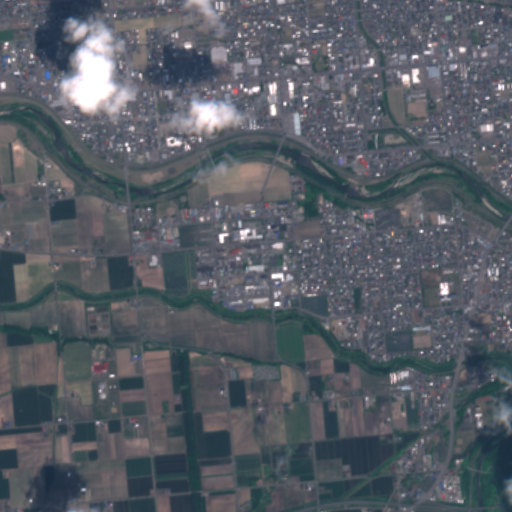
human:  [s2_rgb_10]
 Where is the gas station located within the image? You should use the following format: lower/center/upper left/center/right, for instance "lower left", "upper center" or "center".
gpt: The gas station is located in the upper of the image.
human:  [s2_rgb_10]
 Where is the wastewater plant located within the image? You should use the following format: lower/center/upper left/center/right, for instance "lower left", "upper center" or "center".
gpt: The wastewater plant is located in the lower left of the image.
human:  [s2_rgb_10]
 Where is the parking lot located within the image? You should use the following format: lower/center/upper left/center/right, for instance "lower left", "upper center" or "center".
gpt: There is no parking lot in the image.